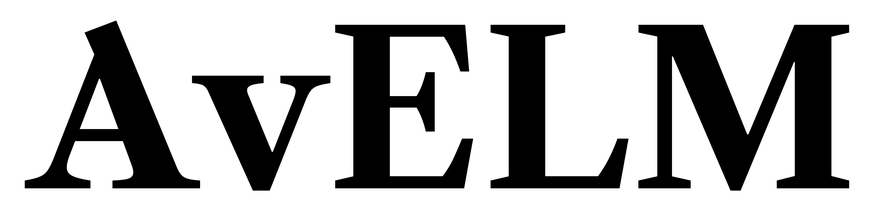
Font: LibreCaslonText_Bold